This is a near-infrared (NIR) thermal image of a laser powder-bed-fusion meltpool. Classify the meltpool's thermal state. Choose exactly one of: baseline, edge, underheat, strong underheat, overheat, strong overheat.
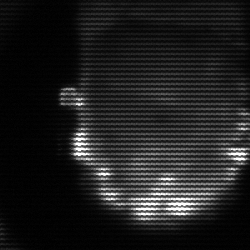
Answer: baseline